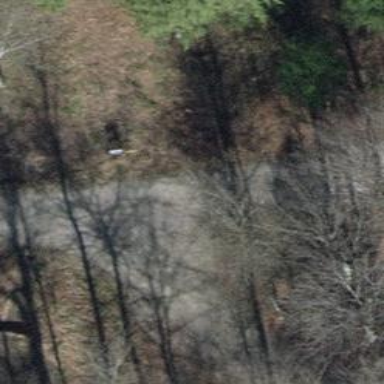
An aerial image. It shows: Guidepost providing information.